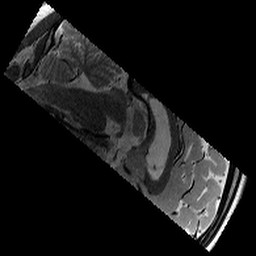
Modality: T2w
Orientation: sagittal
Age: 13
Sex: male
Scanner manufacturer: siemens
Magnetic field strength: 3 T
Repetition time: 8.46 s
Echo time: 0.067 s